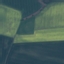
Land use / land cover class: AnnualCrop